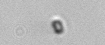
Label: nanoplankton_mix